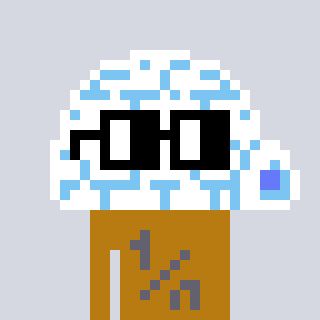
a pixel art character with square black glasses, a igloo-shaped head and a gold-colored body on a cool background